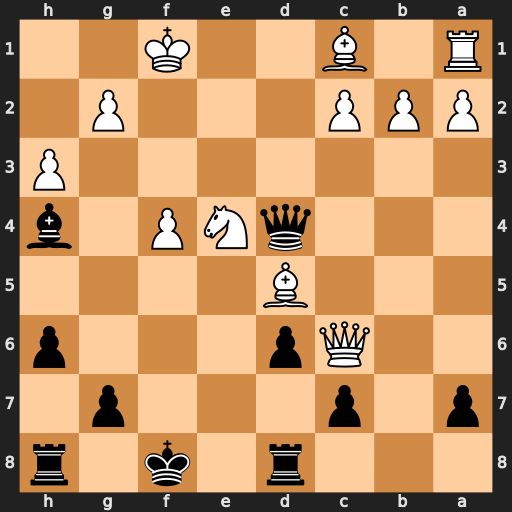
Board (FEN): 3r1k1r/p1p3p1/2Qp3p/3B4/3qNP1b/7P/PPP3P1/R1B2K2
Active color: b
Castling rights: -
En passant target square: -
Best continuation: Qd1#